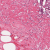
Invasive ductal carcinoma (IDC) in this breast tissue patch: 1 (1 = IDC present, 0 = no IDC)